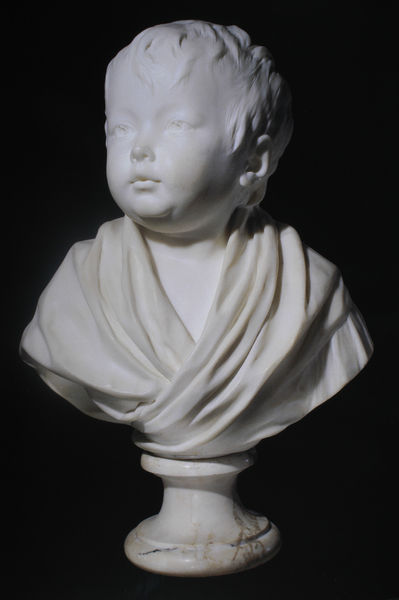
Titel: Antoinette-Claude, called Claudine Houdon
Künstler: Jean-Antoine Houdon
Standort: Worcester (Massachusetts)
Institution: Worcester Art Museum
Schlagwörter: haut, kopf, schatten, umhang, weiß, ausschnitt, brust, frankreich, frisur, haar, licht, marmor, mund, nase, ohr, profil, schwarz, stirn, blick, tuch, jung, augen, falten, gesicht, kragen, sockel, stein, bildnis, hals, portrait, porträt, auge, gewand, haare, kind, klassizismus, bruststück, kinn, lippen, locken, ohren, schulter, schultern, rund, skulptur, wangen, backen, brauen, büste, bildhauerei, faltenwurf, plastik, plinthe, poliert, junge, dreiviertelprofil, foto, antike, knabe, fuss, porzellan, kleinkind, photo, maserung, jüngling, halbprofil, doppelkinn, dreiviertelporträt, toga, adern, herme, weich, gips, antikisch, stupsnase, strähnen, römisch, alabaster, haarsträhnen, flaten, marmorbüste, pausbäckig, biskuit, kindskopf, 19. jahrhundert, gewandfalte, kinderbüste, fursur, nknabe